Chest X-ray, AP view. Patient: 24 years old, sex M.
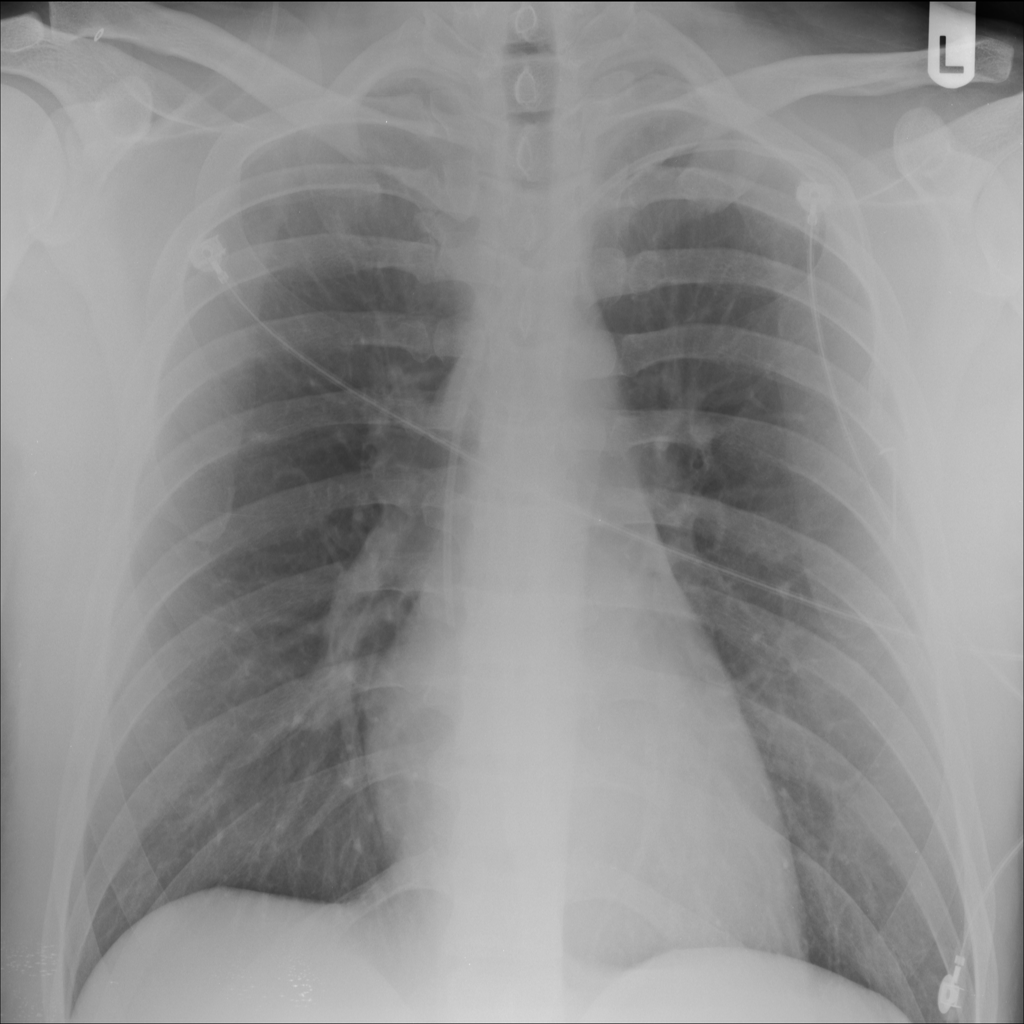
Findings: No Finding